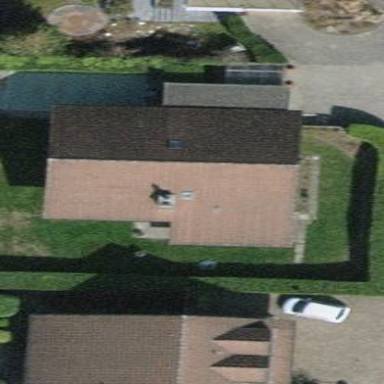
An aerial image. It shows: Detached building.